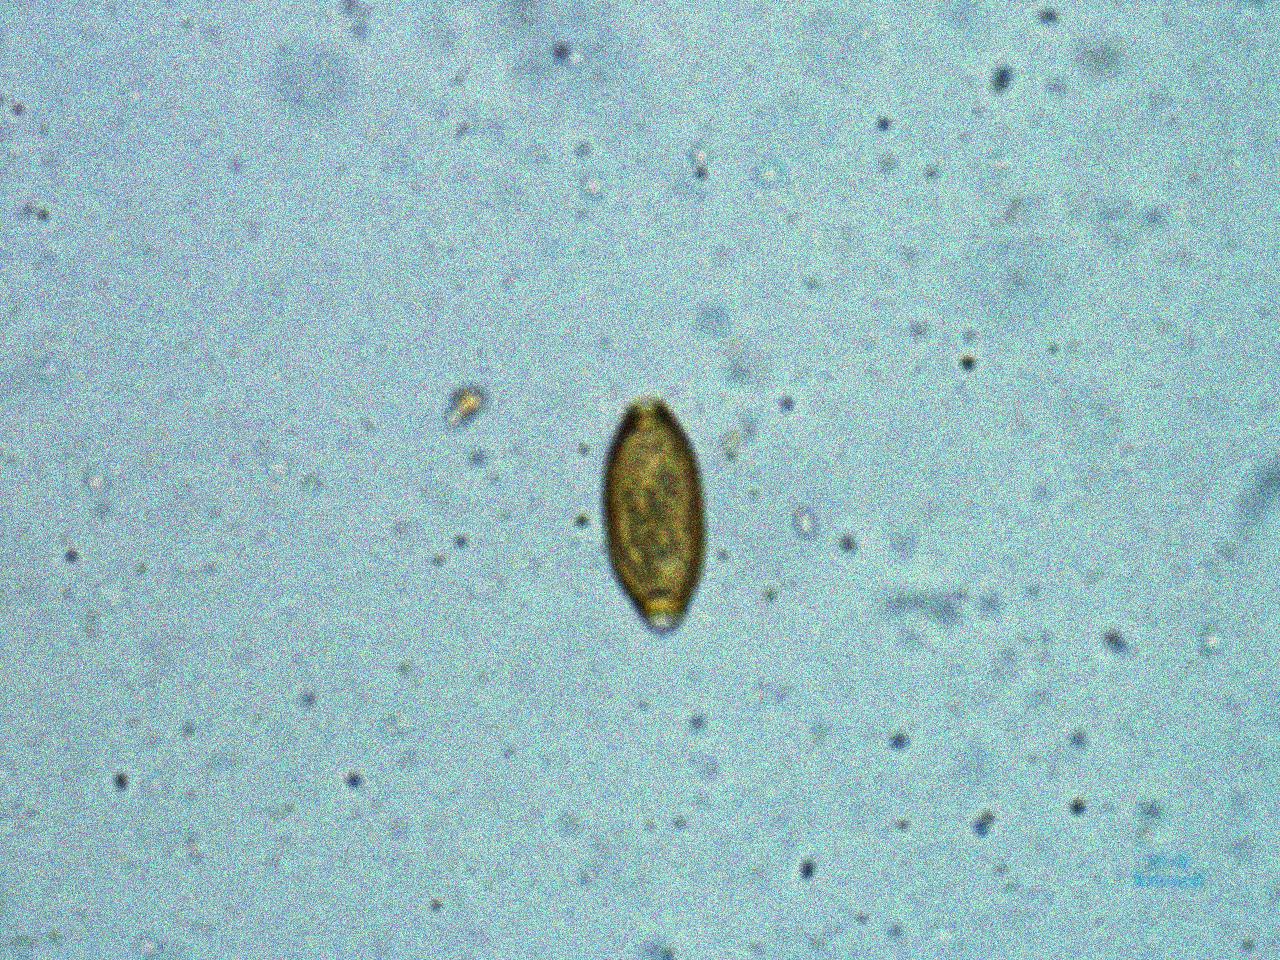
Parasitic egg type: Trichuris trichiura